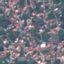
Land use / land cover class: Residential